Question: My legend is cropped in my plot. To solve this, I know I have to deal with margins but I do not know how. And the use of xpd=TRUE does not seems to work.
My code has this structure:
'''
plot(x,y1)
par(new=TRUE)
plot(x,y2)
par(new=TRUE)
plot(x,y3)
...
par(xpd=TRUE)
legend(...)
'''
The entire code:
'''
time<-c(18,19, 21, 25, 26)
layer_0<-c(0.73,0.78,0.95,0.83,0.77)
layer_0_sd<-c(0.04,0.04,0.03,0.13,0.19)
layer_1<-c(0.89,0.9,0.61,0.28,0.08)
layer_1_sd<-c(0.03,0.01,0.14,0.14,0.09)
layer_2<-c(0.66,0.6,0.21,0.01,0)
layer_2_sd<-c(0.06,0,0.12,0.01,0)
layer_3<-c(0.23,0.13,0.05,0,0)
layer_3_sd<-c(0.07,0,0.03,0,0)
layer_4<-c(0.03,0.01,0.01,0,0)
layer_4_sd<-c(0.01,0,0.01,0,0)
layer_5<-c(0,0,0,0,0)
layer_5_sd<-c(0,0,0,0,0)
epsilon=0.02
plot(time, layer_0, ylim=c(0,1), type="o", lty=1, lwd=2,ylab="Longitudinal fCOVER", xlab="Days after seeding", cex.lab=1.5, cex.axis=1.5, cex.main=1.5, cex.sub=1.5)
segments(time, layer_0-layer_0_sd,time, layer_0+layer_0_sd, lwd=2)
segments(time-epsilon,layer_0-layer_0_sd,time+epsilon,layer_0-layer_0_sd, lwd=2)
segments(time-epsilon,layer_0+layer_0_sd,time+epsilon,layer_0+layer_0_sd, lwd=2)
for (i in c(1:5)){
par(new=TRUE)
eval(parse(text=paste("plot(time, layer_",i,", ylim=c(0,1), type='o', xlab='', ylab='', xaxt='n', yaxt='n',lwd=2, lty=",i+1,", col=",i+1,")+
segments(time, layer_",i,"-layer_",i,"_sd,time, layer_",i,"+layer_",i,"_sd, col=",i+1,",lwd=2)+
segments(time-epsilon,layer_",i,"-layer_",i,"_sd,time+epsilon,layer_",i,"-layer_",i,"_sd, col=",i+1,",lwd=2)+
segments(time-epsilon,layer_",i,"+layer_",i,"_sd,time+epsilon,layer_",i,"+layer_",i,"_sd, col=",i+1,",lwd=2)", sep="")))
}
par(xpd=TRUE)
legend(x=17.65, y=1.3, c("0-5 cm","5-10 cm", "10-15 cm", "15-20 cm", "20-25 cm","25-30 cm"), lty=c(1,2,3,4,5,6), col=c(1,2,3,4,5,6),ncol=3, lwd=2, cex=1.5)
'''

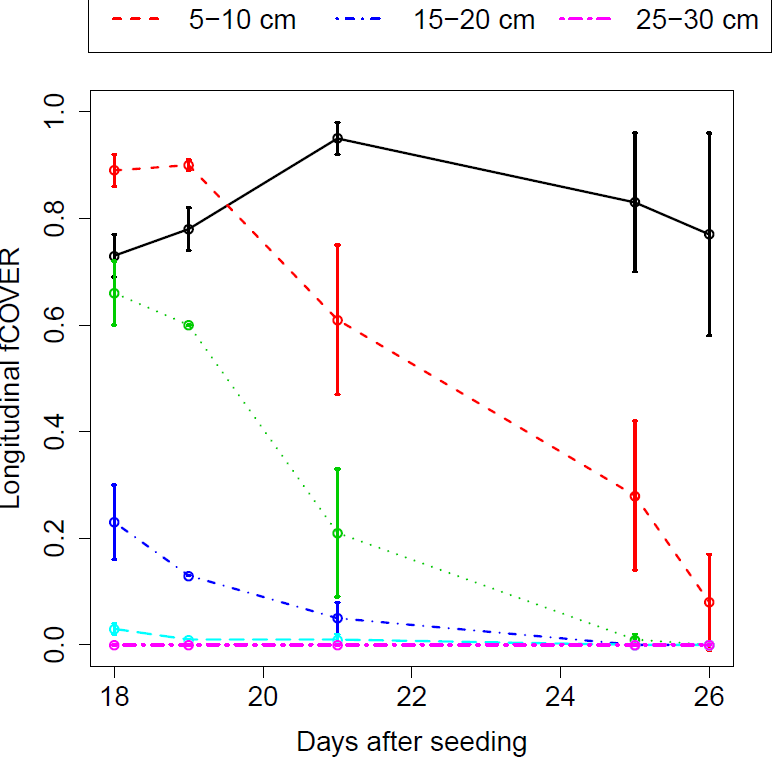
Answer: If I have to place a legend outside a plot I generally do it with a separate panel, as I find it much easier to control positions and sizes then.
'''
layout(1:2, heights=c(1, 5))
# Legend panel
par(mar=rep(0,4))
plot(0, 0, type="n", ann=FALSE, axes=FALSE)
legend("center", c("5-10 cm", "15-20 cm", "25-30 cm"), horiz=TRUE,
lty=2:4, col=1:3)
# Plot panel
par(mar=c(5,4,0,2))
plot(1:20, cumsum(rnorm(20)))
'''
Or if you want to follow the theme you started using 'par(new=TRUE)' you could do this
'''
par(mar=c(5,4,5,2))
plot(1:20, cumsum(rnorm(20)))
par(new=TRUE, mar=c(0,0,1,0))
plot(0, 0, type="n", ann=FALSE, axes=FALSE)
legend("top", c("5-10 cm", "15-20 cm", "25-30 cm"), horiz=TRUE,
lty=2:4, col=1:3)
'''
Both give the result below.